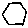
Label: hexagon